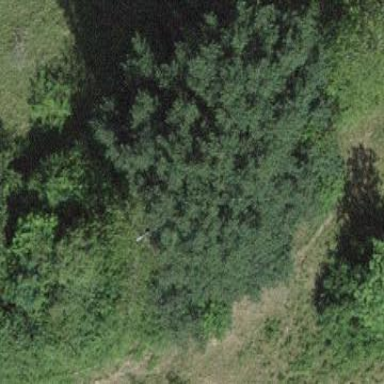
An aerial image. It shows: Forest area.